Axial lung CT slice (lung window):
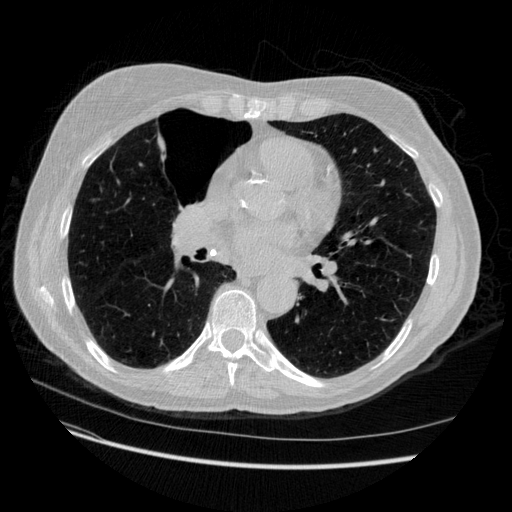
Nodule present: no